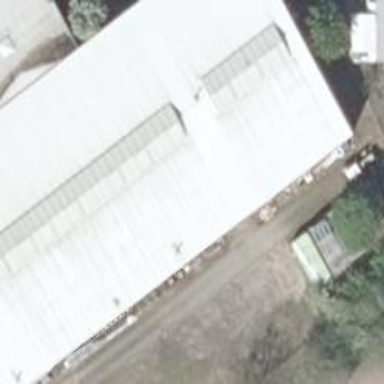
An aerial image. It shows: Industrial building.